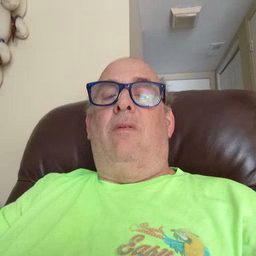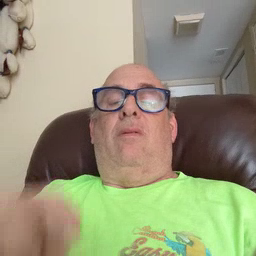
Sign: hair